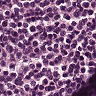
Metastatic tissue present: no